Question: I am collecting athletics scores from students, as shown in this example:

The students may have more than one attempt over a number of weeks.
How do I summarise the maximum score in every event for each student?
For example:
Mark's best score for Long Jump is 2.5m and best javelin throw is 23m.
Currently I am using index match match to collate the scores but this is not showing the maximum values.
'''
=index(A1:C8,match(A11,A1:A8,0),match(B10,A1:C1,0))
'''
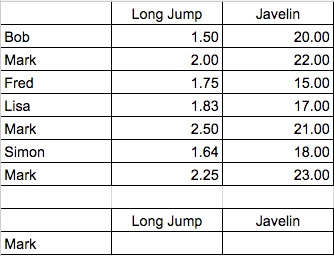
Answer: You can use an array formula to do this which means when entering the formula you will need to press 'Ctrl' + 'Enter'. The formula will then be surrounded by '{' and '}'. You cannot add the '{}' manually.
Try this formula for Long Jump:
'''
={MAX((B$2:B$7)*($A$2:$A$7="Mark"))}
'''
And this for Javelin:
'''
={MAX((C$2:C$7)*($A$2:$A$7="Mark"))}
'''